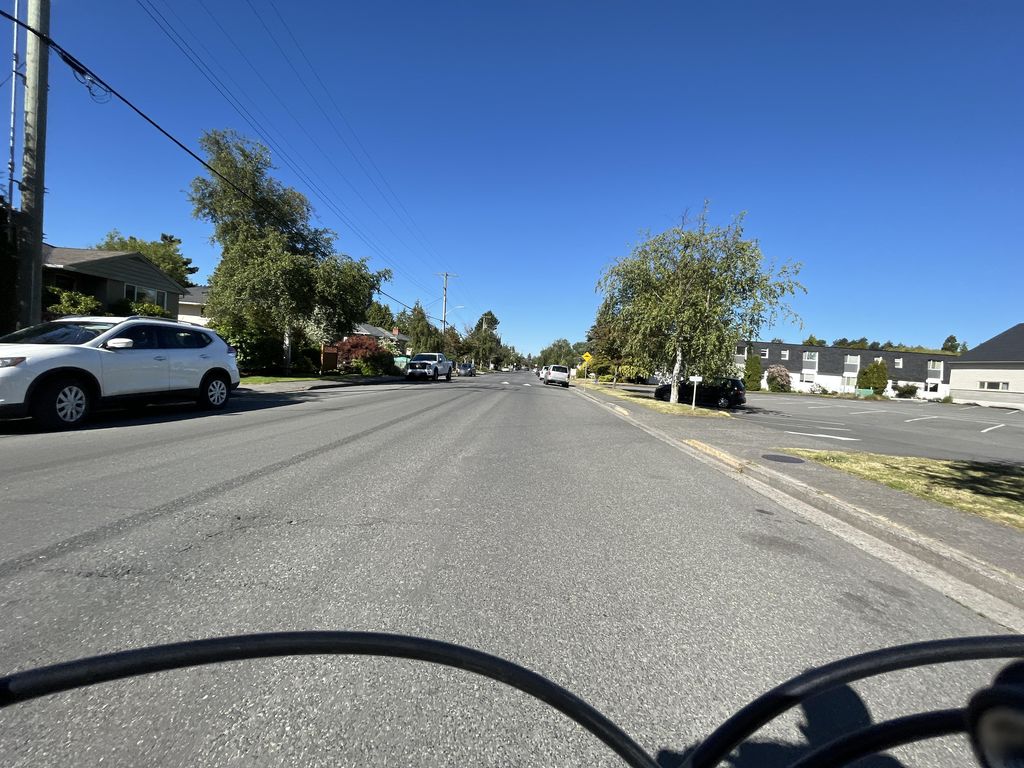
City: victoria